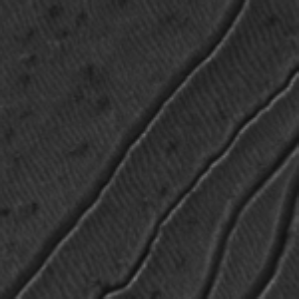
Label: frost